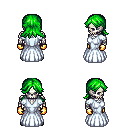
a pixel art fantasy rpg character, male body template, skeleton, underdress, gold greaves, green loose hair, gold gloves, black shoes, four views (front, back, left, right), 2x2 character sprite sheet, small pixel art, hard edges, no anti-aliasing